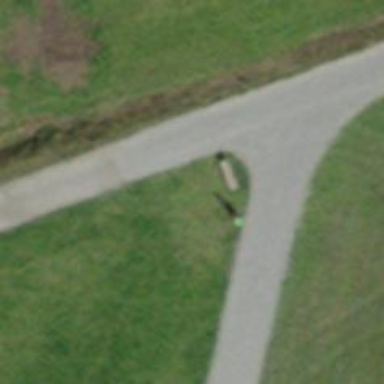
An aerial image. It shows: Bench for seating.